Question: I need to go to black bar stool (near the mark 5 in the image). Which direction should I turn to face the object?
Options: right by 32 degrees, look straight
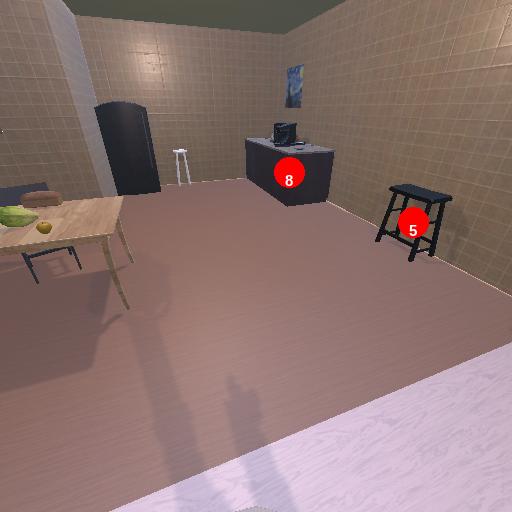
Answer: right by 32 degrees